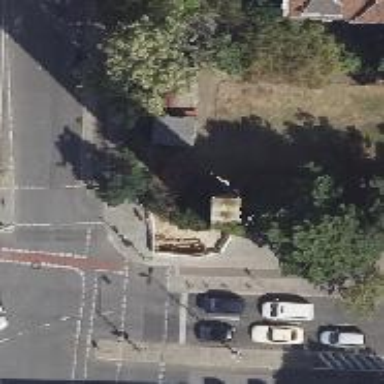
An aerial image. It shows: Bell tower providing support.